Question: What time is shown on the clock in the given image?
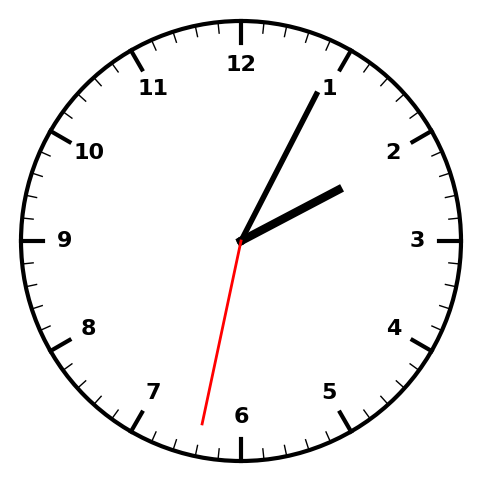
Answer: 02:04:32